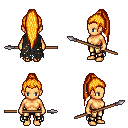
a pixel art fantasy rpg character, female body template, human, tanned skin, black tattered cape, gold greaves, light blonde extra-long topknot hairstyle, spear, four views (front, back, left, right), 2x2 character sprite sheet, small pixel art, hard edges, no anti-aliasing